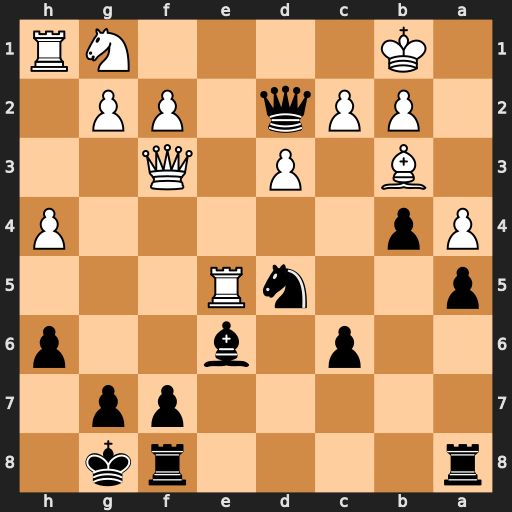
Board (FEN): r4rk1/5pp1/2p1b2p/p2nR3/Pp5P/1B1P1Q2/1PPq1PP1/1K4NR
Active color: b
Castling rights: -
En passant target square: -
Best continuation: Nc3+ bxc3 Bxb3 cxb3 bxc3